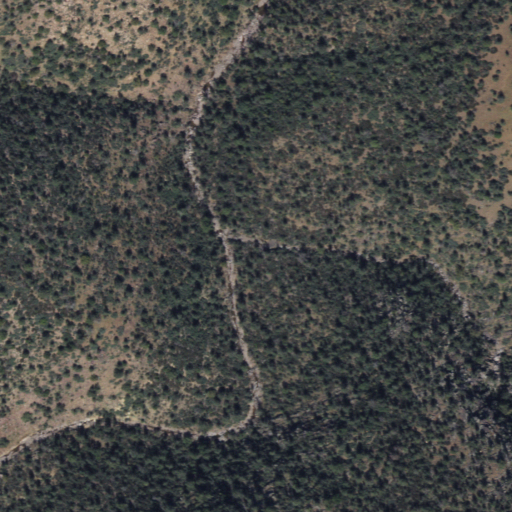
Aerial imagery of valley in Arizona named Coffeepot Canyon containing evergreen forest and shrub